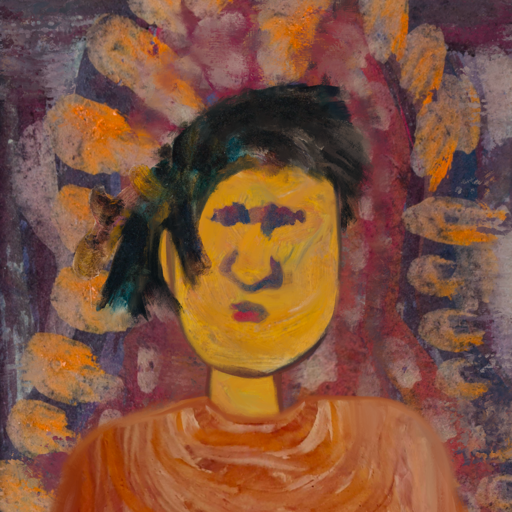
Background: Doll, Head And Neck Front: After_Raid, Face Front: In_The_Sun, Bust: Pious_Lady, Hair Front: Pipe, Head Accessory: Blank, Second Necklace: Blank, Necklace: Blank, Baby: Blank